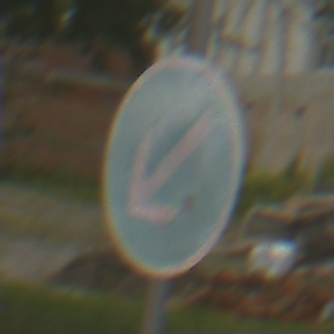
Verkehrszeichen: VorgeschriebeneVorbeifahrtLinks
Umgebung: Outdoor, Suburban
Tageszeit: MorningAfternoon
Wetter: PartlyCloudy
Licht: Natural
Jahreszeit: NotSpecified
Kontrast: LowContrast